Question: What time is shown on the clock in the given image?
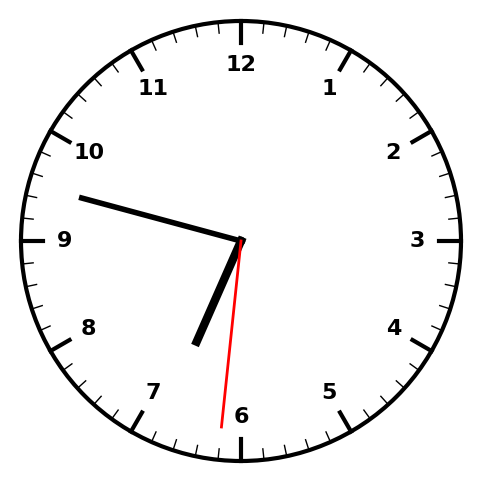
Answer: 06:47:31